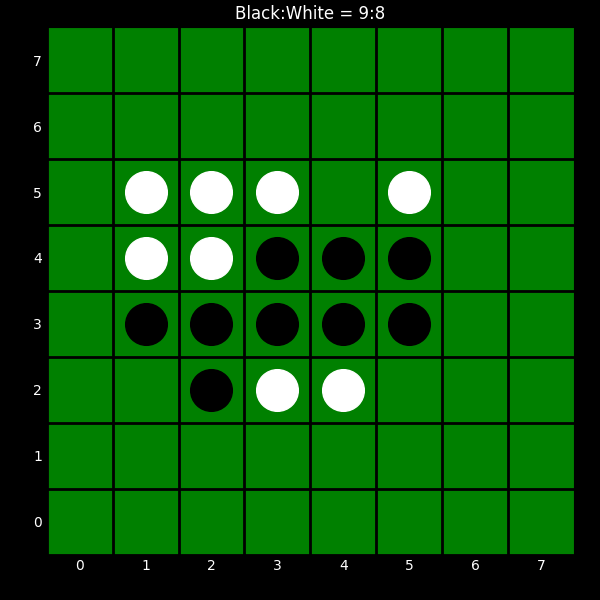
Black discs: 9
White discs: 8